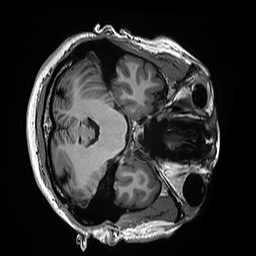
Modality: T1w
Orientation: axial
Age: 36
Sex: female
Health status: healthy
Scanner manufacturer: siemens
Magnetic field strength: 3 T
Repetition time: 2.5 s
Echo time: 0.00299 s